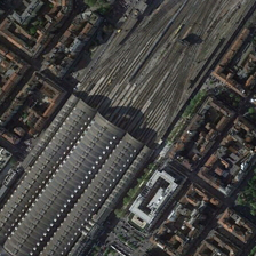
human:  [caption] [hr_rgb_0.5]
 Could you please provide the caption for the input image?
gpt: A gray roofed house was built on the dock.

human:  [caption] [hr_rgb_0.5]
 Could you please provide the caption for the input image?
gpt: A gray roofed house was built on the dock.

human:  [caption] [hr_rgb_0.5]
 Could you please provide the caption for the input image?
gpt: A house with a gray roof was built on the dock.

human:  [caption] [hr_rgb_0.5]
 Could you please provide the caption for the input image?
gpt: A grey roofed house was built on the dock.

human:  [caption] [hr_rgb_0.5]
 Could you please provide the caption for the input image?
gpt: A gray roofed house was built on the dock.